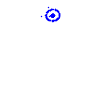
Particle: electron